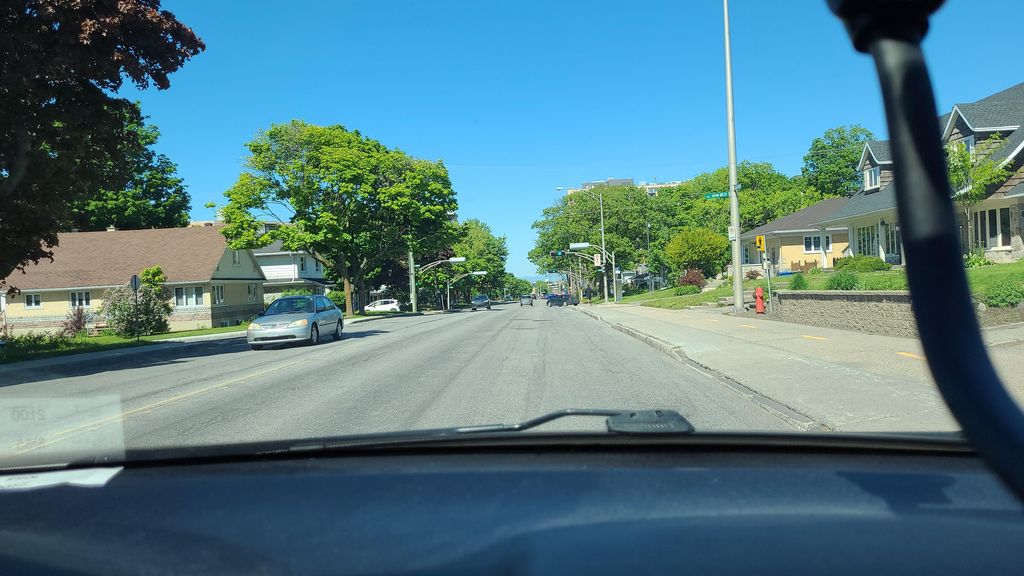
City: quebec_city